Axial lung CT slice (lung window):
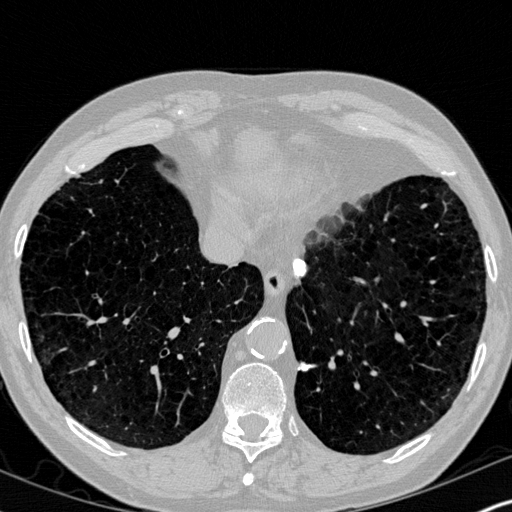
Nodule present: yes
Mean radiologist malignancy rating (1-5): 1